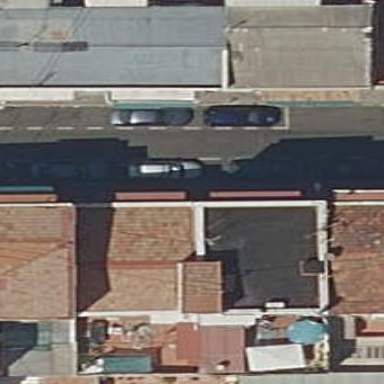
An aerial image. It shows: Image showing building with apartments.